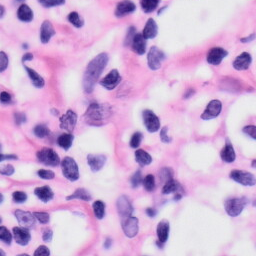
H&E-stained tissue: Skin